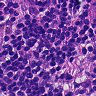
Metastatic tissue present: no